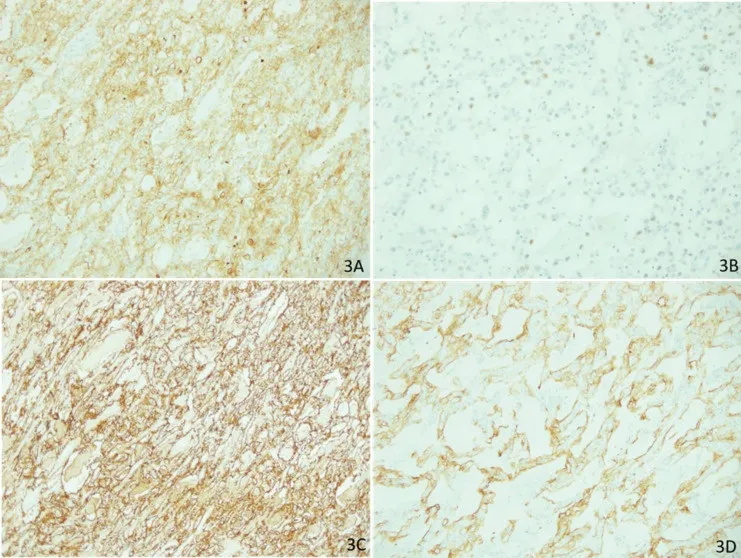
Immunohistochemistry. 3A: CD10-positive; 3B: PAX8 patchy nuclear staining; 3C: EMA-positive; 3D: CAM5.2-positive.
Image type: pathology (immunostaining)